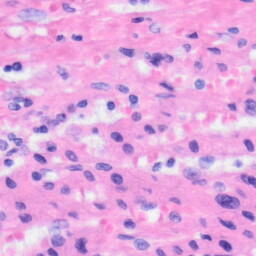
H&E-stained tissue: Liver